Question: For my projetc i installed mediawiki in my server, there everything works fine except cite(ref-tool bar). I am attaching the screenshot. Do we need any other js/css files to be included? Thanks in advance

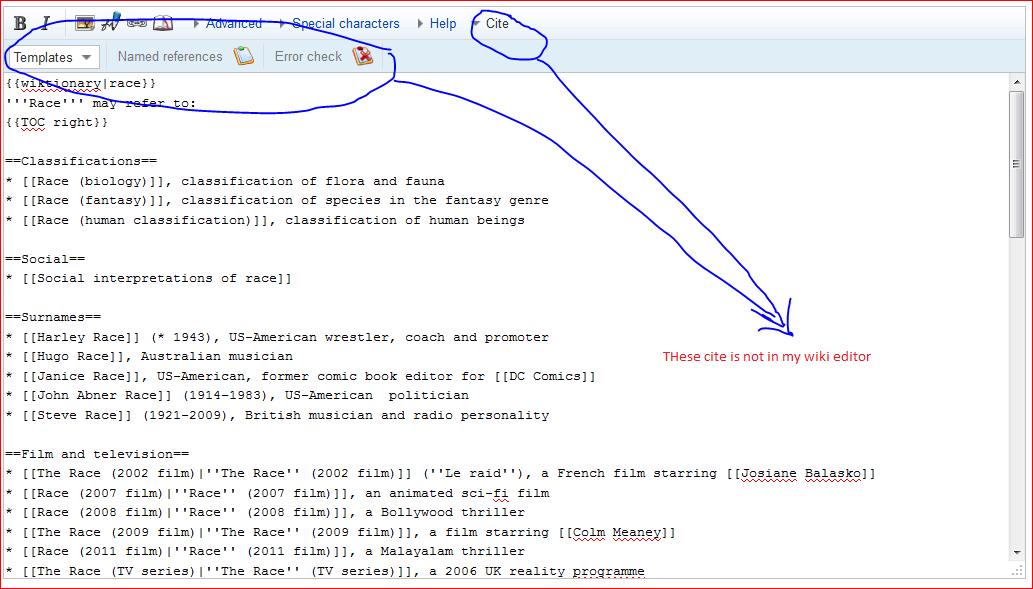
Answer: Wikipedia runs a lot of custom extensions to the MediaWiki software. Like on any MediaWiki installation, you can see a list of the installed extensions at <URL>.